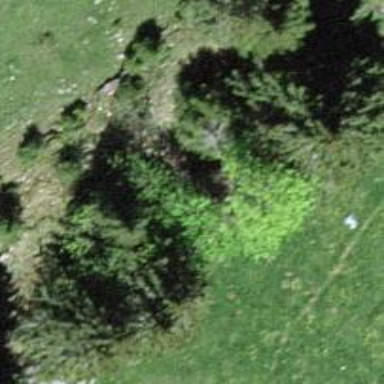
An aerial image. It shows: Needle-leaved tree in its natural environment.